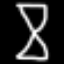
Label: hourglass